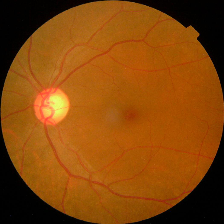
Diabetic retinopathy grade: No DR